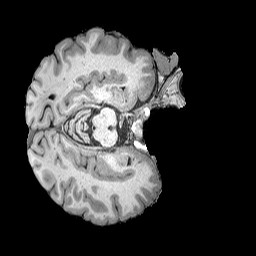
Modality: T1w
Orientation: axial
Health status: ill